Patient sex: M
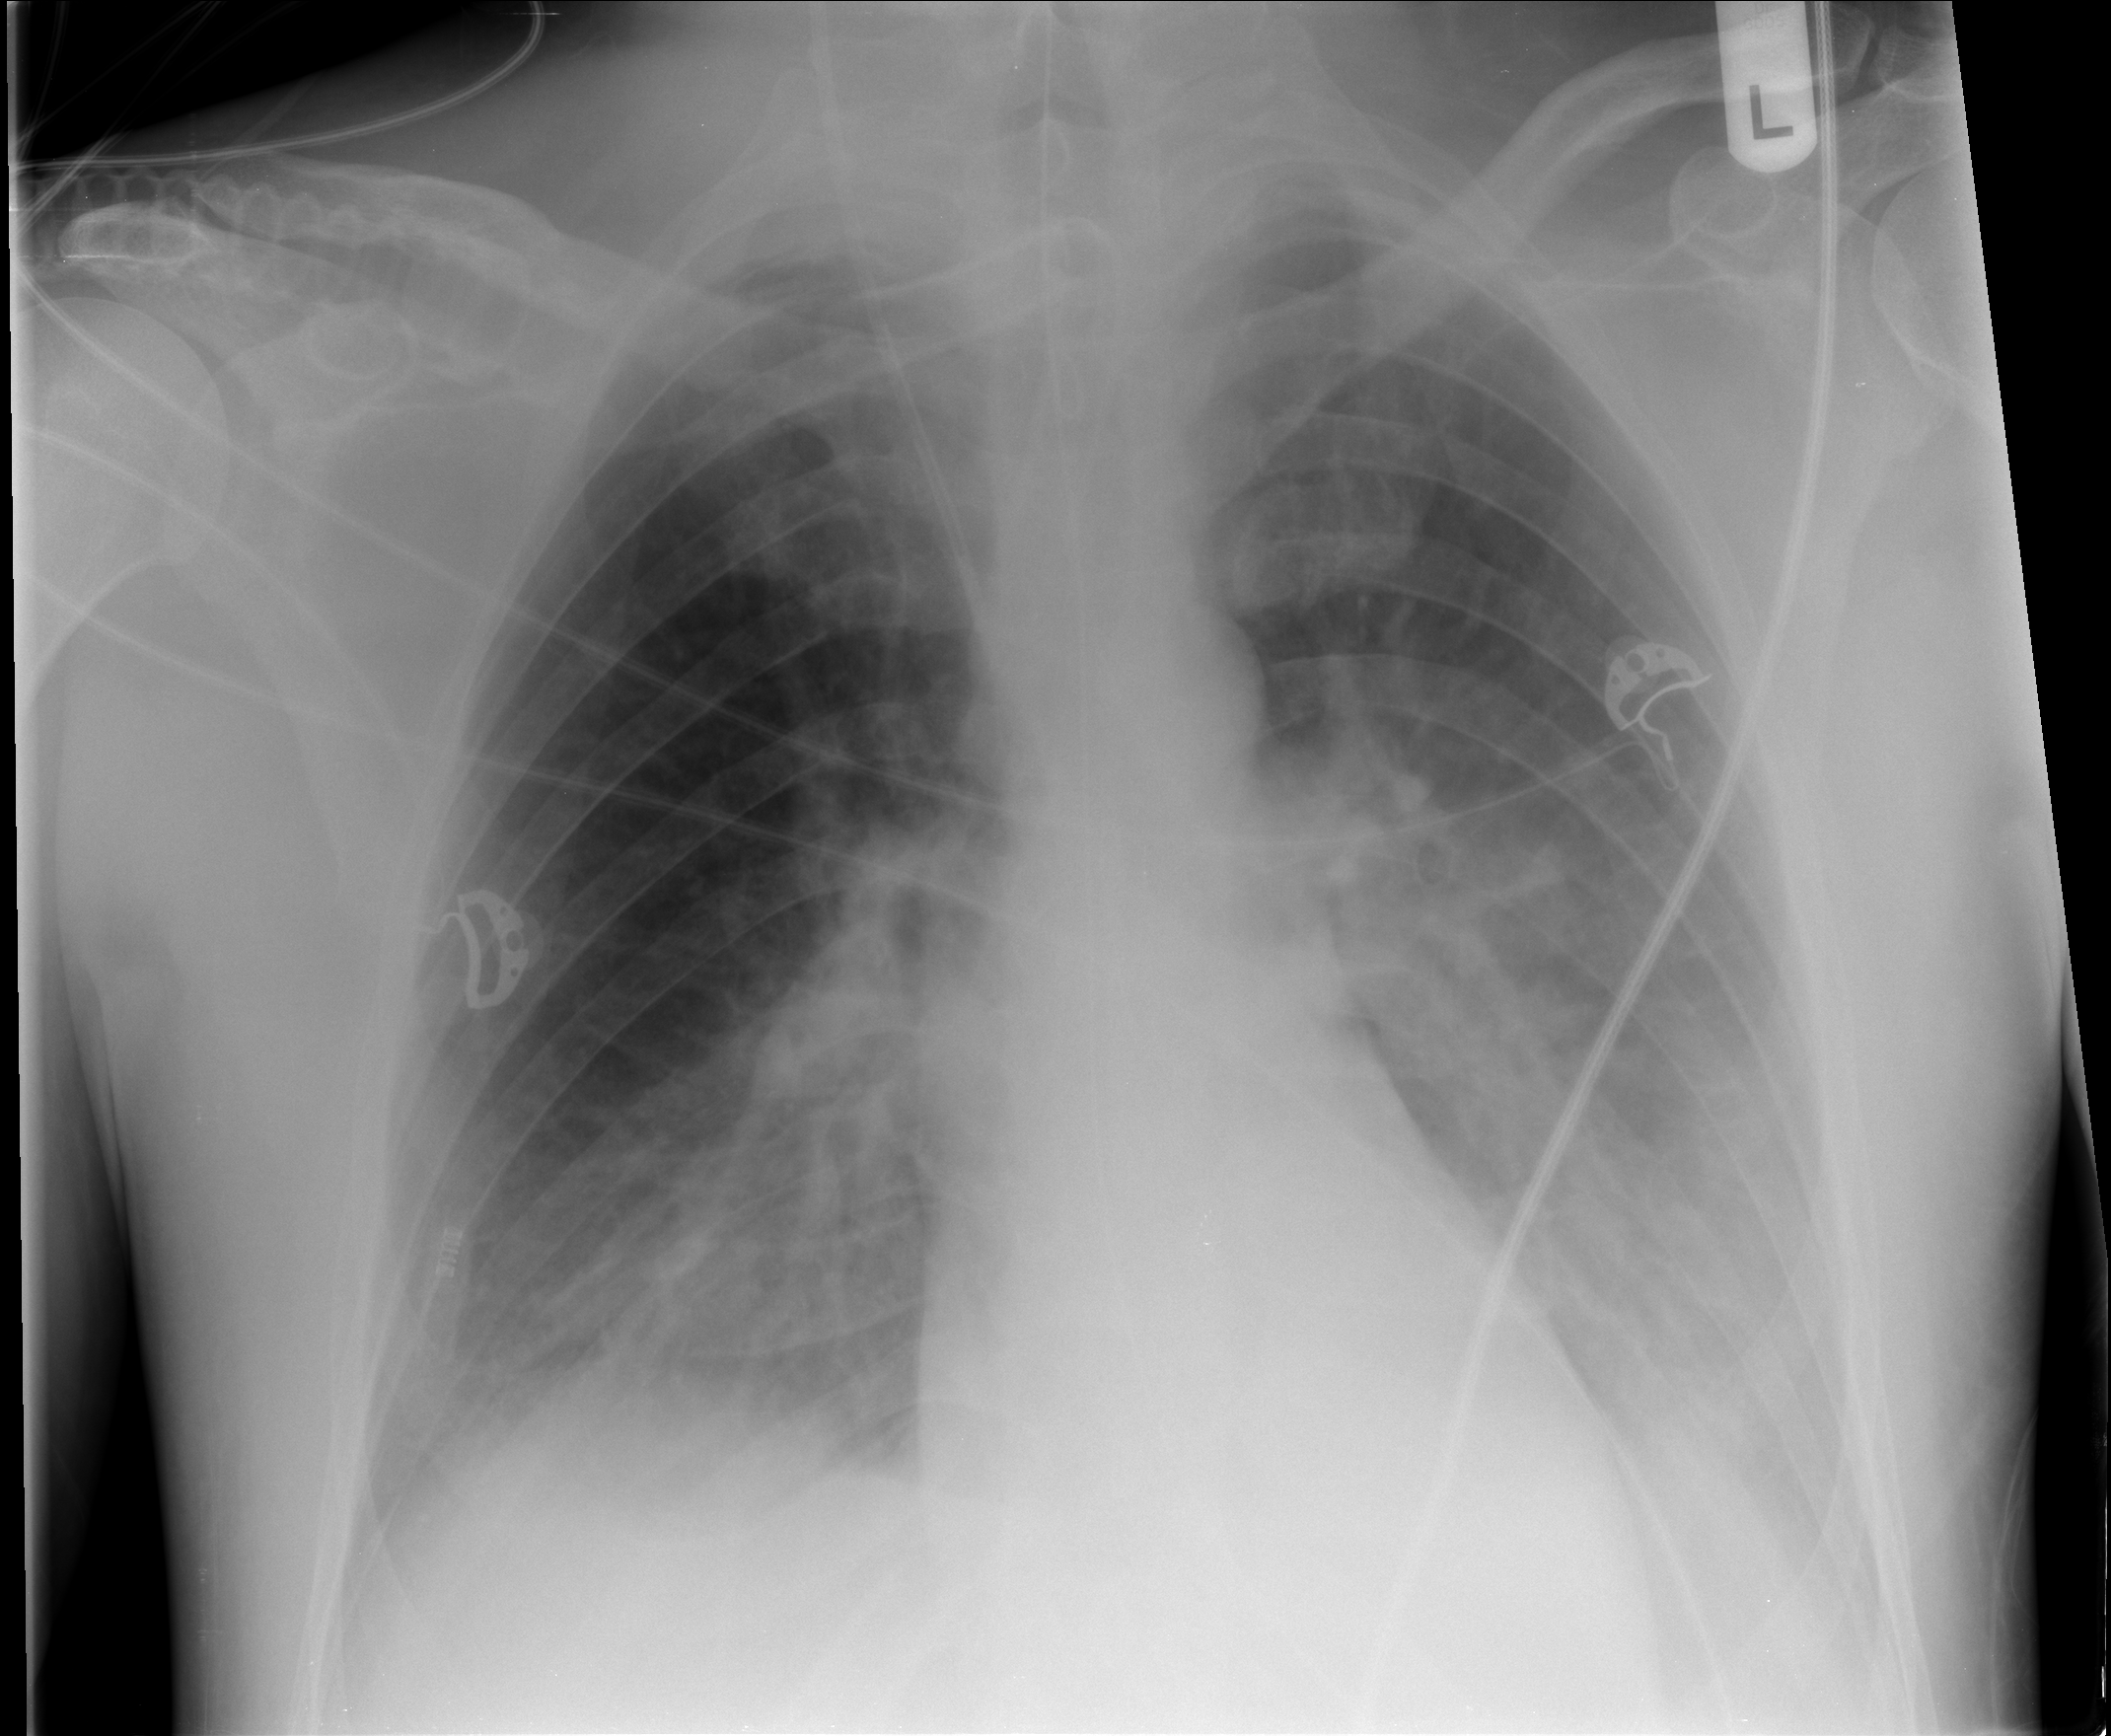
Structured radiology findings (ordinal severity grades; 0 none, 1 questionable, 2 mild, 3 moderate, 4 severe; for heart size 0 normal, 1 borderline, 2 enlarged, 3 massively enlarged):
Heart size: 0
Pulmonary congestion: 2
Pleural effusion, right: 1
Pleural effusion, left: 2
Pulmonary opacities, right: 2
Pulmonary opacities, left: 3
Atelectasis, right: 2
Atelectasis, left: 2